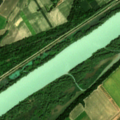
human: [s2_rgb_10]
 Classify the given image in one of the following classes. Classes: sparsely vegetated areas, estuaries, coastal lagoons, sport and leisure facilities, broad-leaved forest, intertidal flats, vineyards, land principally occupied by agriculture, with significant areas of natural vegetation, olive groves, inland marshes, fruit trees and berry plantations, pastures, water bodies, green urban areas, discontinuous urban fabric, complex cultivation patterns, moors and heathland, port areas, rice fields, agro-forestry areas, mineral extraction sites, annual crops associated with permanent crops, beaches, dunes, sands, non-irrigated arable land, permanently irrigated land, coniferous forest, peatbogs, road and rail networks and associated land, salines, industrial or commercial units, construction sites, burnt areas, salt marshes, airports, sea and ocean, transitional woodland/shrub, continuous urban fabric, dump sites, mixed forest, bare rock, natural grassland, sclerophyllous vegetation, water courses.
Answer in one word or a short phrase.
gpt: non-irrigated arable land, land principally occupied by agriculture, with significant areas of natural vegetation, broad-leaved forest, water courses